Field crop: maize
Growth stage: 1
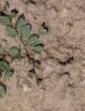
Species: convolvulus